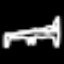
Label: bed